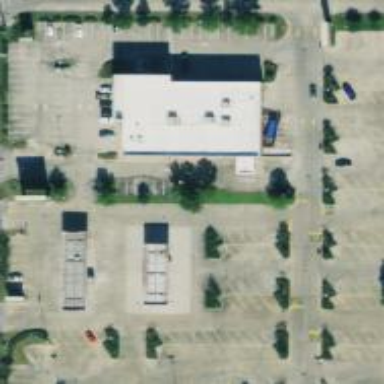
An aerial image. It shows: Pharmacy providing healthcare services.